Question: I have a string like this:
'"Item 1","Item 2"'
I would like to replace it so that it looks like this, using a powershell script:
'Item 1{tab character}Item 2'
I have this:
'''
$text = '"Item 1","Item 2"'
$expr1 = '"([^"]+?)","([^"]+?)"'
$expr2 = "$1 $2"
$line = [System.Text.RegularExpressions.Regex]::Replace($text, $expr1, $expr2);
'''
but it doesn't work.
As an aside, is there a definitive reference for how to deal with escaping quotes and special characters in Powershell? I find it very confusing indeed.
.
.
The reason I want to do this is so that I can wrap this up in a parameterised script and call it using parameters. The script (regex-rs.ps1) is like this:
'''
param
(
[string] $text,
[string] $inputPattern,
[string] $replacePattern
)
function Main()
{
$text2 = [System.Text.RegularExpressions.Regex]::Replace($text, $inputPattern, $replacePattern);
[System.Console]::WriteLine($text2);
}
Main;
'''
Unfortunately, when I call the script like this:
'''
powershell .
egex-rs.ps1 '"Text1","Text2"' ''"([^'"]+?)'",'"([^'"]+?)'"' ''$1't'$2'
'''
It outputs:
'''
Text1,Text2
'''
In other words, no tab. What am I doing wrong?
.
.
(I have to put this here, because the comment formatting in StackOverflow messes around with backticks)
I replaced the single quotes with double quotes in my powershell call, like so:
'''
powershell .
egex-rs.ps1 ""Text1","Text2"" "'"([^'"]+?)'",'"([^'"]+?)'"" "'$1't'$2"
'''
But I got this error:
'''
Missing ] at end of type token.
'''
Any further ideas?
.
This is the call to the script that fixed the issue (have to post as an image, because it's so powerful that it's defied StackOverflow's formatting, even here):
.

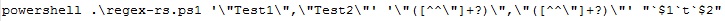
Answer: What you're doing wrong is using escape character (') inside of 'single quote strings'. Single quote strings are treated as literals. You need to use "double quotes" for this to work properly:
'''
$text = '"Item 1","Item 2"'
$expr1 = '"([^"]+?)","([^"]+?)"'
$expr2 = "'$1't'$2"
$line = [System.Text.RegularExpressions.Regex]::Replace($line, $expr1, $expr2);
'''
--
I only replaced single quotes with double quotes in $expr2. You're having issues with it because you replaced single quotes with double quotes in $text and $expr1 but did not escape the quote characters in the string.
$text can either use single quotes like this:
'''
$text = '"Text1","Text2"'
'''
Or double quotes like this (escape the " inside the string):
'''
$text = "'"Text1'",'"Text2'""
'''
$expr1 can use single quotes like this:
'''
$expr1 = '"([^"]+?)","([^"]+?)"'
'''
Or double quotes like this:
'''
$expr1 = "'"([^'"]+?)'",'"([^'"]+?)'""
'''
And $expr2 should only use double quotes like this:
'''
$expr2 = "'$1't'$2"
'''
--
I'm actually not positive about your issue is now. I know those 4 lines I originally posted work in powershell. I copied them from my answer and pasted them in a powershell console and it worked. Passing strings as arguments on a script I don't know about and I can't test it where I'm at now. But try what I added and see what happens.
--
This works, but I don't know why the ^ has to be repeated the 2nd time. If I just have 1 ^ it does not appear in the string so it won't match, but if i double it it works perfectly. No clue why ^ needs to be doubled in 1 place but not in the other.
'''
powershell .
egex.ps1 '"Test1","Test2"' '"([^"]+?)","([^^"]+?)"' "'$1't'$2"
'''
In powershell if you want to use escape characters you have to use double quote strings and use the backtick (') to escape them. in the command line for the first and 2nd strings i have to use single quotes and use backslash (\) to escape the " character. For some reason in the 2nd parameter the 2nd ^ needs to be repeated twice in order for it to actually appear in the string. I have no idea why. For the 3rd parameter I had to use the backtick ' again for the string to work correctly when its passed into the powershell script.
I blame Microsoft for handling strings with a high degree of inconsistency.